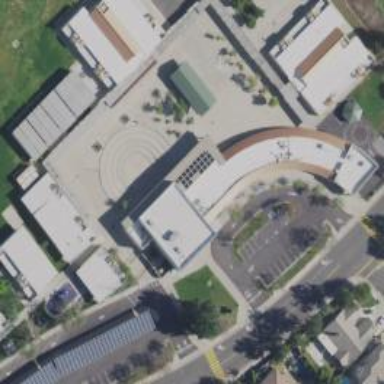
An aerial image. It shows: Educational building.